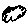
Label: cloud